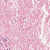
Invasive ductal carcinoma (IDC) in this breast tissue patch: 0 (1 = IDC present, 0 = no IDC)